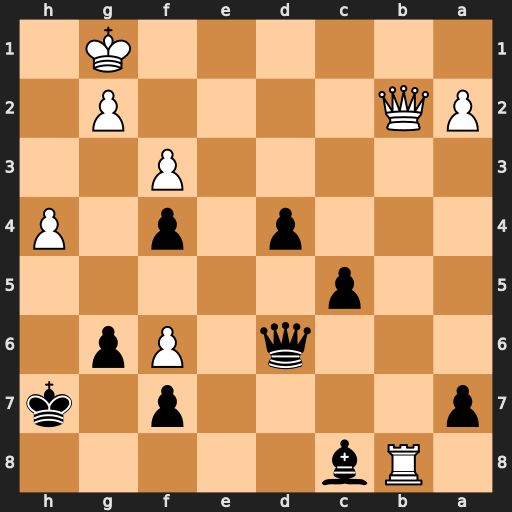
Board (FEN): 1Rb5/p4p1k/3q1Pp1/2p5/3p1p1P/5P2/PQ4P1/6K1
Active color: b
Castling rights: -
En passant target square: -
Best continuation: d3 Rxc8 d2 Qb3 d1=Q+